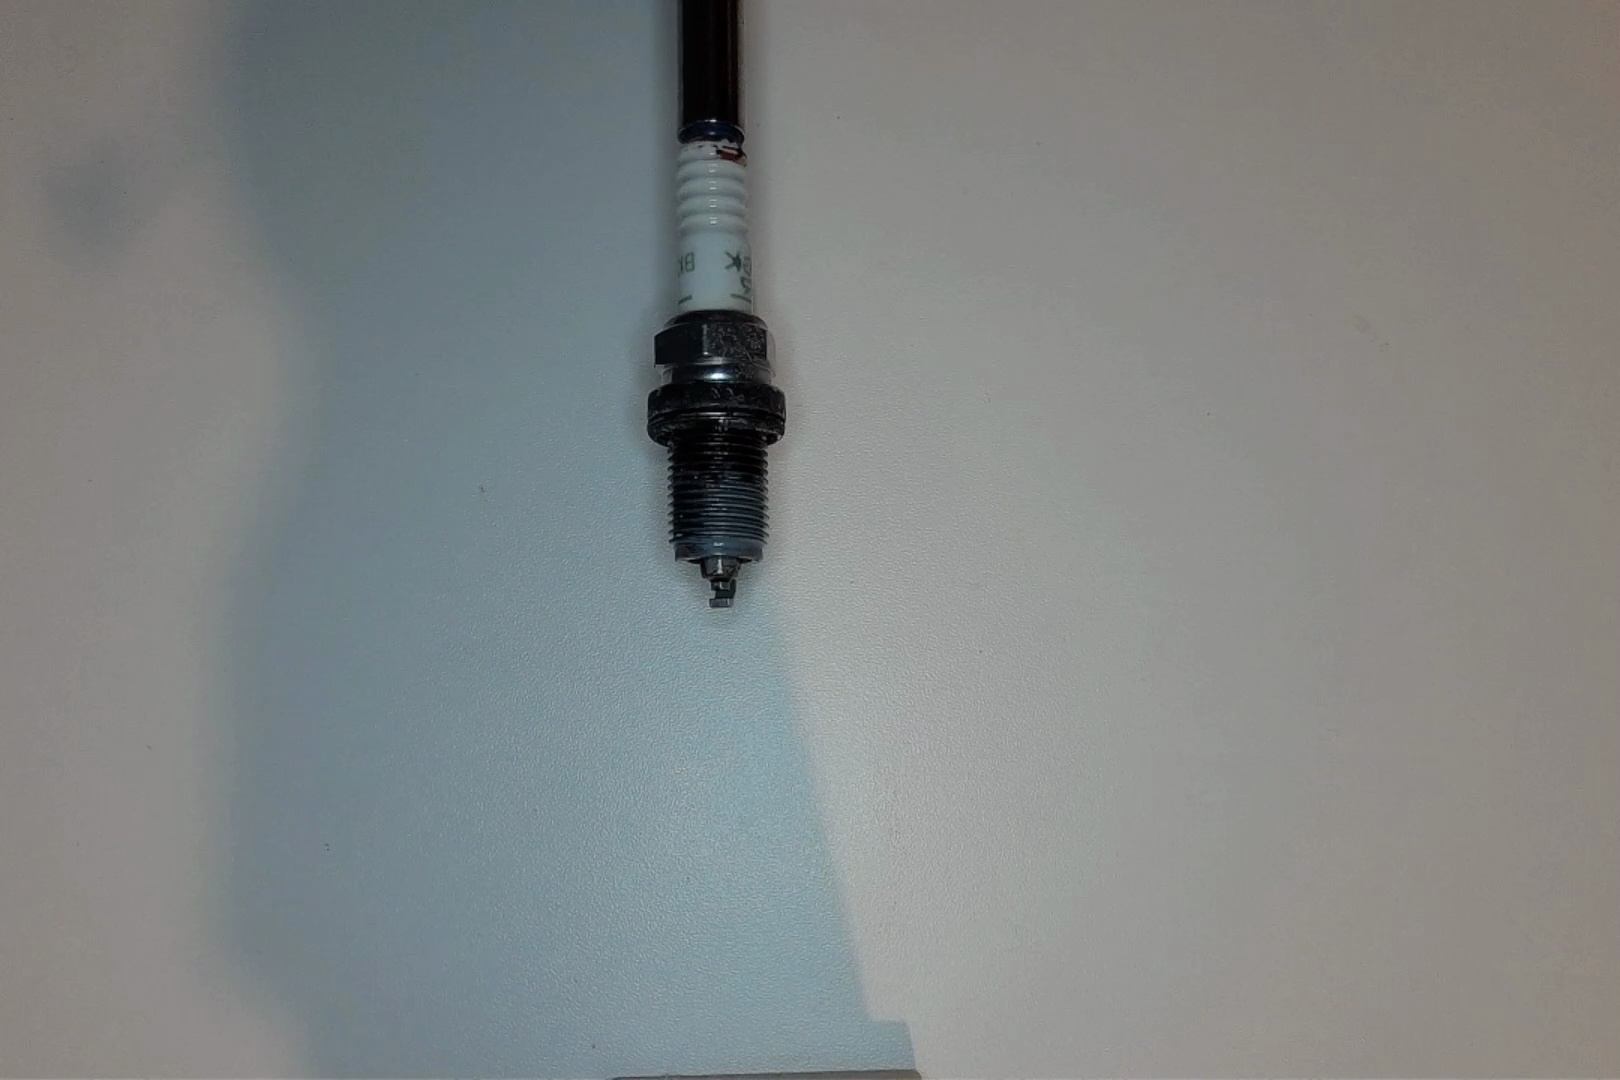
Label: anomaly